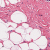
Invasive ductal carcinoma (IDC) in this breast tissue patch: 0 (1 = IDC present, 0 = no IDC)